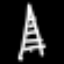
Label: The Eiffel Tower